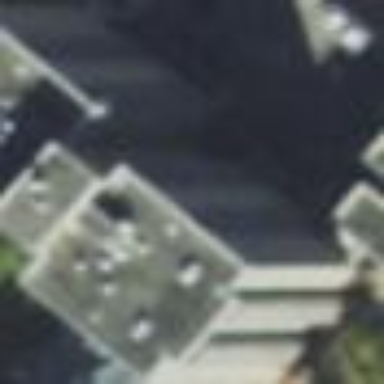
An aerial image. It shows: Flat-roofed apartment building with concrete roofing material.